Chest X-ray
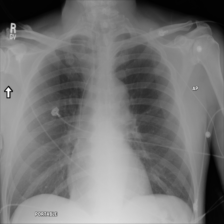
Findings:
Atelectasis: negative
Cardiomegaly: negative
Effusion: negative
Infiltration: negative
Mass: negative
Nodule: negative
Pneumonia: negative
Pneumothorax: negative
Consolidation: negative
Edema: negative
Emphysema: negative
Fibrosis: negative
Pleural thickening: negative
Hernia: negative